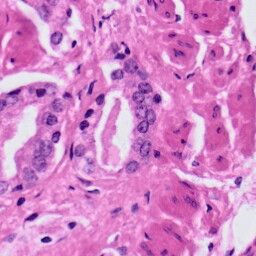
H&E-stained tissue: Prostate